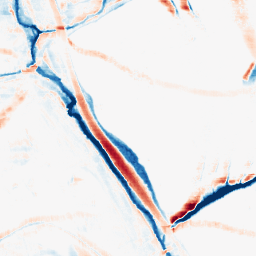
Category: morphological
Decomposition family: morphological_rect
Decomposition parameters: operation: average
width: 20
height: 10
Upsampling method: sinc_blackman
Upsampling parameters: scale: 4
kernel_size: 8
Upsampling scale: 4